Interaction volume radius: 5 \u00c5
Interaction volume height: 10 \u00c5
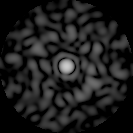
Disorder parameter: 0.8518